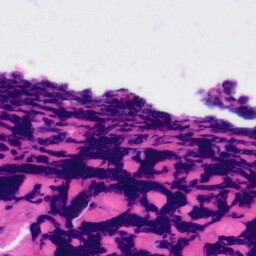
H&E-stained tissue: Tonsil